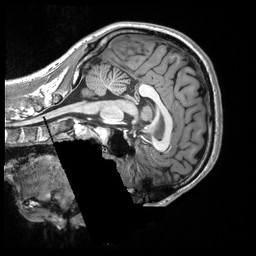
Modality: T1w
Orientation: sagittal
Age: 33
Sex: male
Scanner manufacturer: siemens
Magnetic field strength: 3 T
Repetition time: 2.3 s
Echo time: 0.00298 s